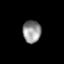
Tissue: lung
Cell type: Endothelial cells
Senescence score: 0.5431
Nuclear area (px): 396
Mean DAPI intensity: 147.765